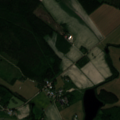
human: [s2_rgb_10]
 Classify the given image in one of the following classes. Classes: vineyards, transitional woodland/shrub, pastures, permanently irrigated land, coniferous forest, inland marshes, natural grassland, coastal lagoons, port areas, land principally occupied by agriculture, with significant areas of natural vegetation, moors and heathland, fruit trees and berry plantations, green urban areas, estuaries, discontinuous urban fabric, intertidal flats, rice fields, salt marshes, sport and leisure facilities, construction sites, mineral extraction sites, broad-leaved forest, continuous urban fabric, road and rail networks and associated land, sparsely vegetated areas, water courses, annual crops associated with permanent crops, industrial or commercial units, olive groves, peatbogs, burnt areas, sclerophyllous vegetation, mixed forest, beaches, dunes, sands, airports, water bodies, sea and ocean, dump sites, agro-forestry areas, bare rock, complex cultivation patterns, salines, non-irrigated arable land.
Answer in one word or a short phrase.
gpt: non-irrigated arable land, land principally occupied by agriculture, with significant areas of natural vegetation, coniferous forest, mixed forest